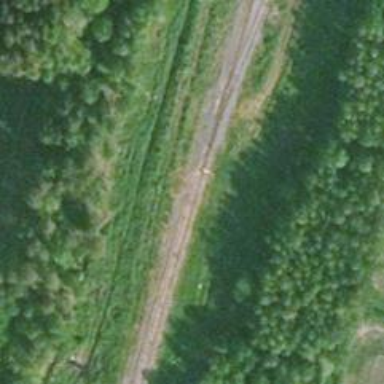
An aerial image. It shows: Railway track classified as B1.